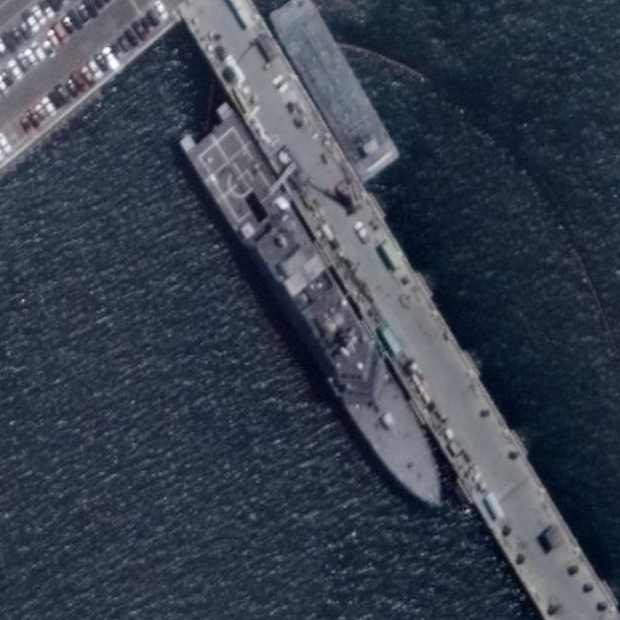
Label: Freedom-class_combat_ship